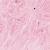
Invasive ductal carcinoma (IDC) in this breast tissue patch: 0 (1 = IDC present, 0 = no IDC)